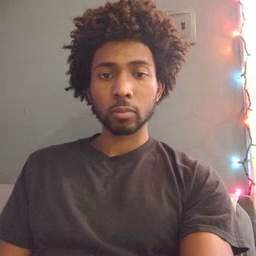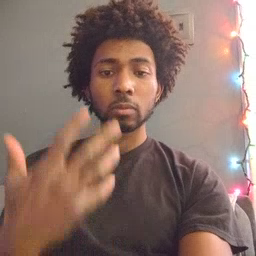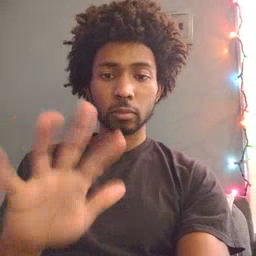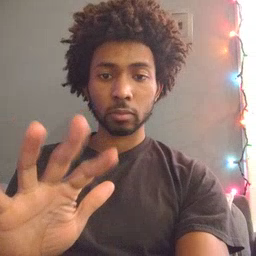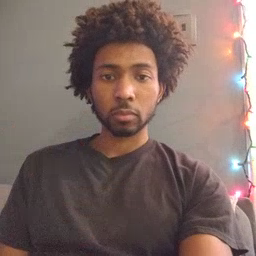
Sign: fish